Question: Currently the only way I could make this kind of curved effect would be through making 2 container, making 1 a child of another and making 1 container's colour into the background colour.
However I cannot replicate this effect if the background is an image. Could anyone assist?

Example of the code I use:
'''
Scaffold(
body: SafeArea(
child: Column(
children: <Widget>[
Container(
height: 100,
color: Color(0xFF0D6068),
),
Expanded(
child: Container(
color: Color(0xFF0D6068),
child: Container(
decoration: BoxDecoration(
color: Colors.white,
borderRadius: BorderRadius.only(
topLeft: Radius.circular(50),
topRight: Radius.circular(50),
)),
),
))
],
)),
);
'''
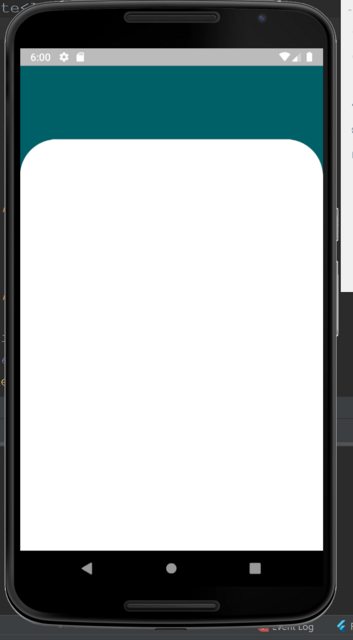
Answer: You can make use of a Stack widget to achieve this, such that the background color or image would be at the back then the curved container would be stacked on it. Here is an example code.
'''
Stack(children <Widget> [
Image.asset(''),
Container()
]
)
'''
Instead of using an image asset, you can make use of BoxDecoration with the decoration parameter of a container. The BoxDecoration has an image parameter where you can provide your image with a DecorationImage() widget.